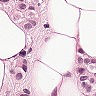
Metastatic tissue present: yes